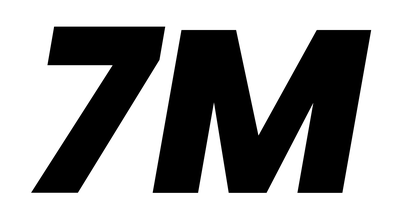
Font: Poppins-ExtraBoldItalic